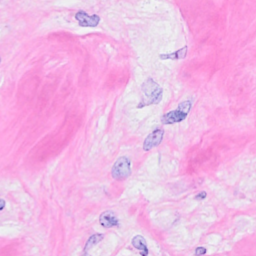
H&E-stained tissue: Breast